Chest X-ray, PA view. Patient: 65 years old, sex M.
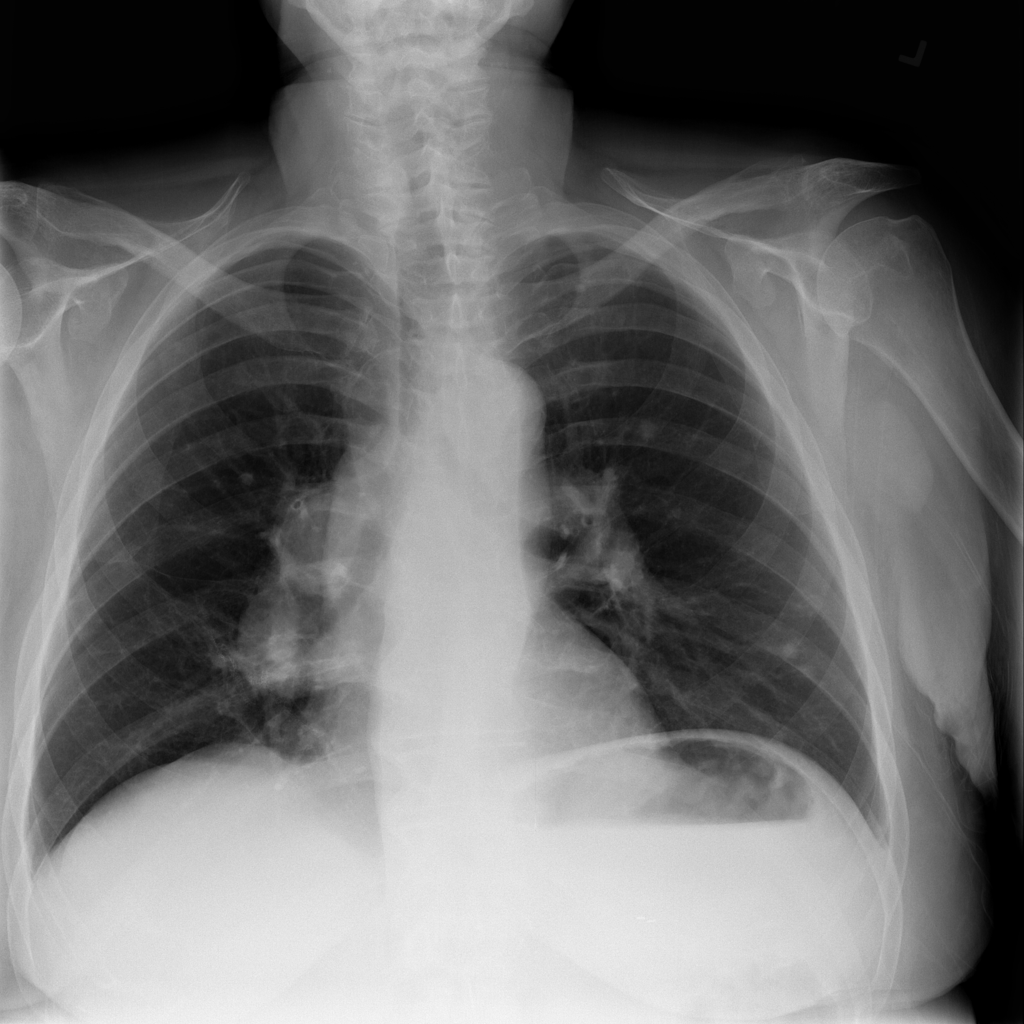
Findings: No Finding